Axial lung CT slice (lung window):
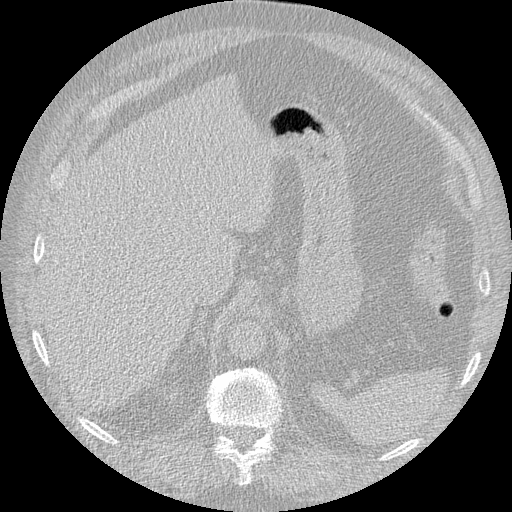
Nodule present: no